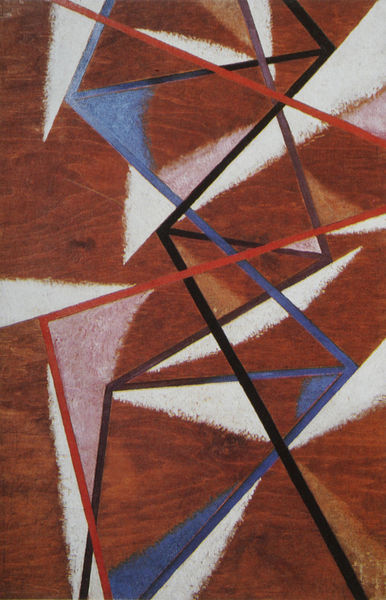
Titel: Konstruktivistische Komposition
Künstler: Ljubow Popowa
Standort: Moskau
Institution: Tretjakow-Galerie
Schlagwörter: blau, dunkel, gemälde, schatten, weiß, dreieck, komposition, bewegung, braun, grau, hell, holz, licht, orange, schwarz, rot, beige, hochformat, muster, öl, spitzen, rosa, hellblau, farbig, abstrakt, fläche, flächen, modern, formen, steifen, violett, linien, spitz, platte, striche, abstraktion, kante, vier, helligkeit, eckig, rechteck, linie, linear, farbflächen, strich, kunst, ecken, geometrisch, zacken, zickzack, maserung, eck, schneiden, konstruktion, maßerung, pyramide, dreiecke, kanten, dreick, furnier, geometrie, bau, konstruktivismus, russisch, winkel, rhythmus, durchdringen, bleu blanc rouge, holzmaserung, brechung, abstrahierend, kreuzungen, überschneidungen, faser, triangel, kreuzen, deckend, firugen, bildend, ekcig, geometrisierend, geoometrisch, holzoptik, rusisch, roaso, holk, 20.jahrhundert, rote linie, blaues dreieck, weisses dreieck, ed